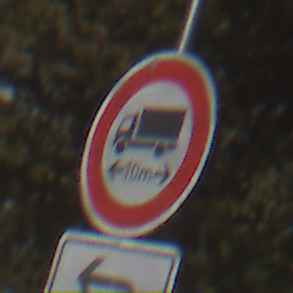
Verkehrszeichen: TatsaechlicheLaenge
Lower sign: RichtungsangabeDurchPfeile2
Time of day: MorningAfternoon
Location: Outdoor (Nature)
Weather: PartlyCloudy
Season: NotSpecified
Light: Natural